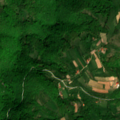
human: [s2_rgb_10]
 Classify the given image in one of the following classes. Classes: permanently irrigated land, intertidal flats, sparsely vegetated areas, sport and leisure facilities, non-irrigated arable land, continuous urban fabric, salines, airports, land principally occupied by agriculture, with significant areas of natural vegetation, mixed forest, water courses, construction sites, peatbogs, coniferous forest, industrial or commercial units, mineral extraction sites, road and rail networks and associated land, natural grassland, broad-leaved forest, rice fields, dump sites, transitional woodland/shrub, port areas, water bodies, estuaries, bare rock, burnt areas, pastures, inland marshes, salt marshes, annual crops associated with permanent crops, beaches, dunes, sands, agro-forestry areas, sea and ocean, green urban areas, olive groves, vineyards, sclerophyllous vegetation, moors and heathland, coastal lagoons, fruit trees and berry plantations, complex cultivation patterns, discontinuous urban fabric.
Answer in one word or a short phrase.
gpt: complex cultivation patterns, land principally occupied by agriculture, with significant areas of natural vegetation, broad-leaved forest, transitional woodland/shrub